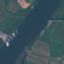
Label: River